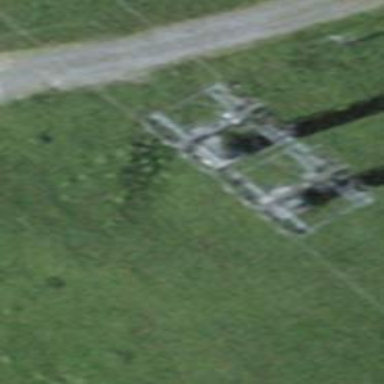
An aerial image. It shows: Pylon for aerialway.